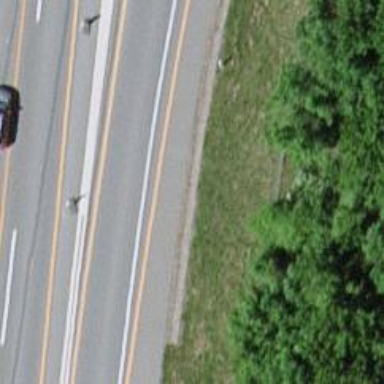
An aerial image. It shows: Asphalt motorway link.